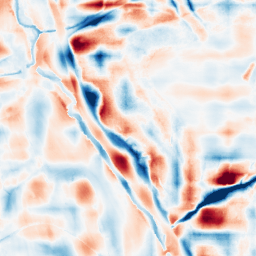
Category: wavelet
Decomposition family: wavelet_reverse_biorthogonal
Decomposition parameters: wavelet: rbio5.5
level: 5
Upsampling method: bspline
Upsampling parameters: scale: 8
Upsampling scale: 8